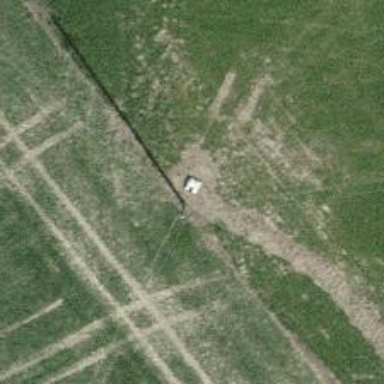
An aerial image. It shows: Power pole.